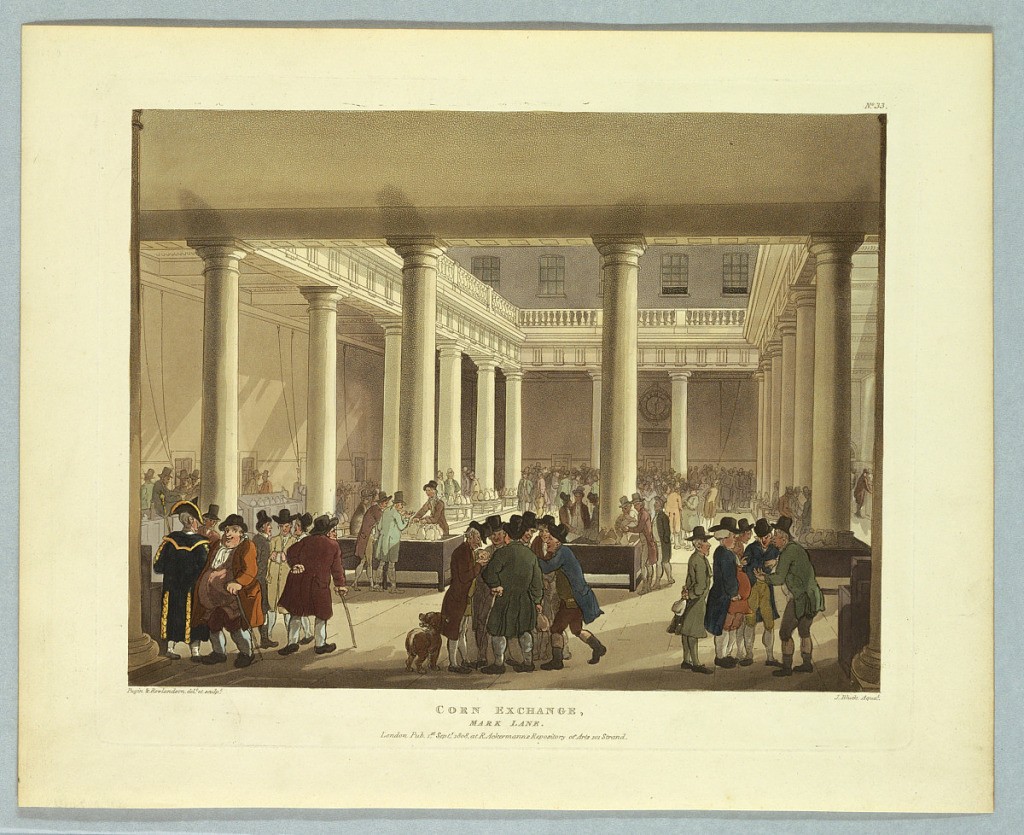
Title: Corn Exchange, Mark Lane, from "Ackermann's Repository"
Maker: Thomas Rowlandson, British, 1756–1827
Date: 1808
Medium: Aquatint, brush and watercolors on paper
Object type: Print
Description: Large room with tables loaded with filled bags. Men in groups discussing. Columns under a rectangular balcony. Title, artists', and publisher's names below.